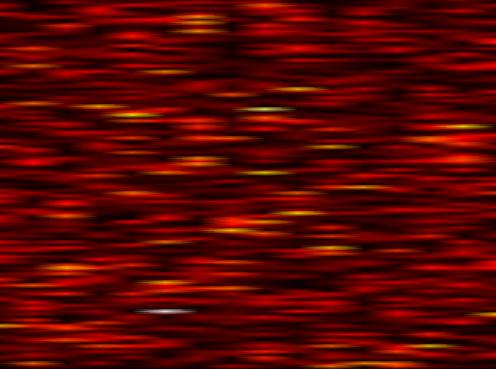
Label: FOFDM